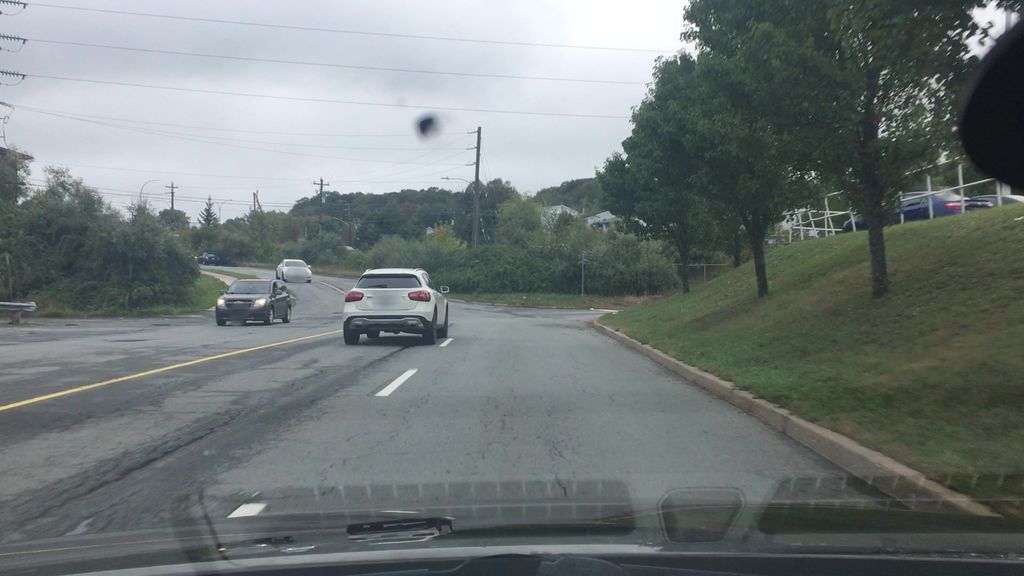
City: halifax